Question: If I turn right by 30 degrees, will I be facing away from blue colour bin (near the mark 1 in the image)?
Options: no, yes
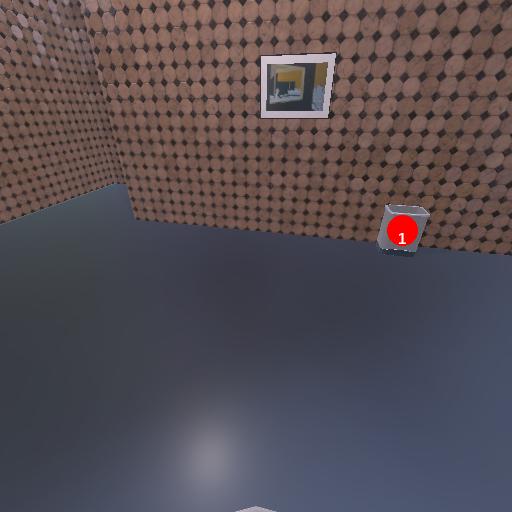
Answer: no